七年级 · 画法几何学
如图所示, 已知长方形 $\mathrm{ABCD}$ 的长 $\mathrm{AD}=8$, 内有边长相等的小正方形 AIGJ 和小正方形 $\mathrm{ELCK}$,其重叠部分为长方形 $\mathrm{EFGH}$. 设小正方形边长为 $\mathrm{a}$, 则 $\mathrm{EH}$ 的长为 \$ \qquad \$ (用 $\mathrm{a}$ 的代数式表示). 若长方形 $\mathrm{ABCD}$ 的宽 $\mathrm{AB}=6$, 长方形 $\mathrm{EFGH}$ 的周长为 8 , 则图中阴影部分周长和为 . \$ \qquad \$

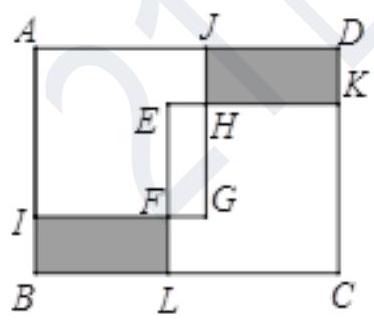
答案: $2 \mathrm{a}-8 ; 20$
解析: $\because \mathrm{JD}=\mathrm{AD}-\mathrm{AJ}=8-\mathrm{a}$,

$\therefore E H=E K-H K=E K-J D=a-(8-a)=2 a-8$,

$\therefore$ 阴影部分周长和 $=$ 长方形 $\mathrm{ABCD}$ 的周长-长方形 $\mathrm{EFGH}$ 的周长
$==2(\mathrm{AD}+\mathrm{AB})-8$

$=28-8$

$=20$.

故答案为: $2 \mathrm{a}-8,20$.